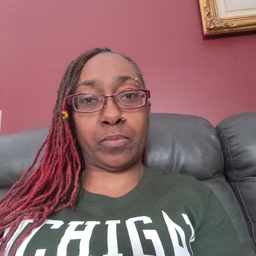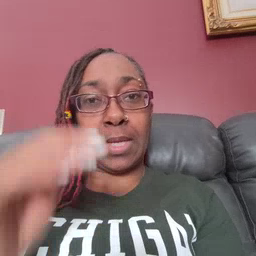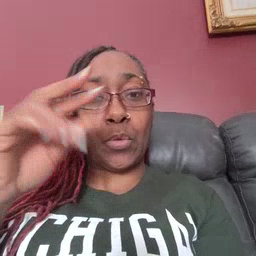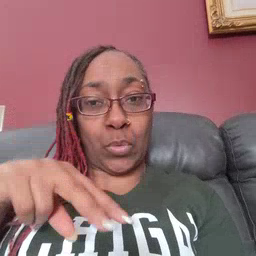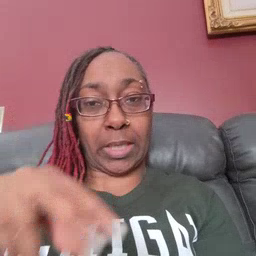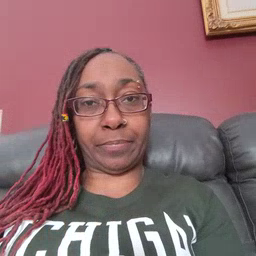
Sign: read